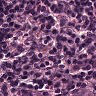
Metastatic tissue present: no